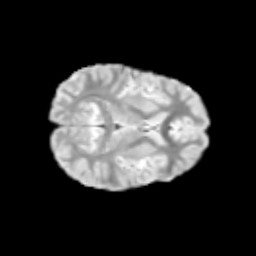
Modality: T2w
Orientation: axial
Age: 9
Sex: male
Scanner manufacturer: siemens
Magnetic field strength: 3 T
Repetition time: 3.8 s
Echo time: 0.07 s